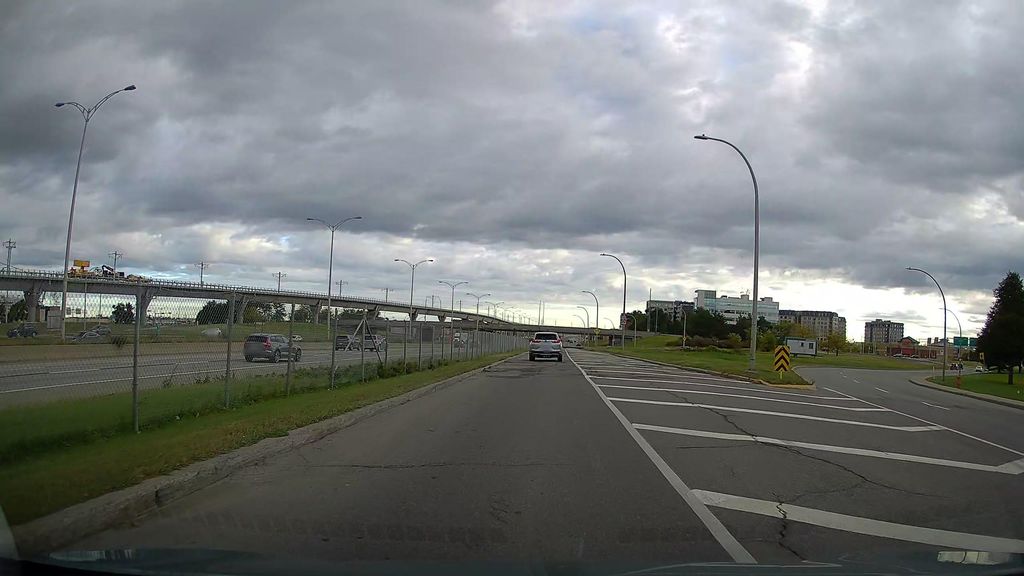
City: montreal